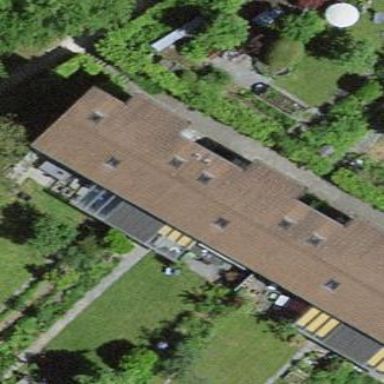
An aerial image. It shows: Terrace building.